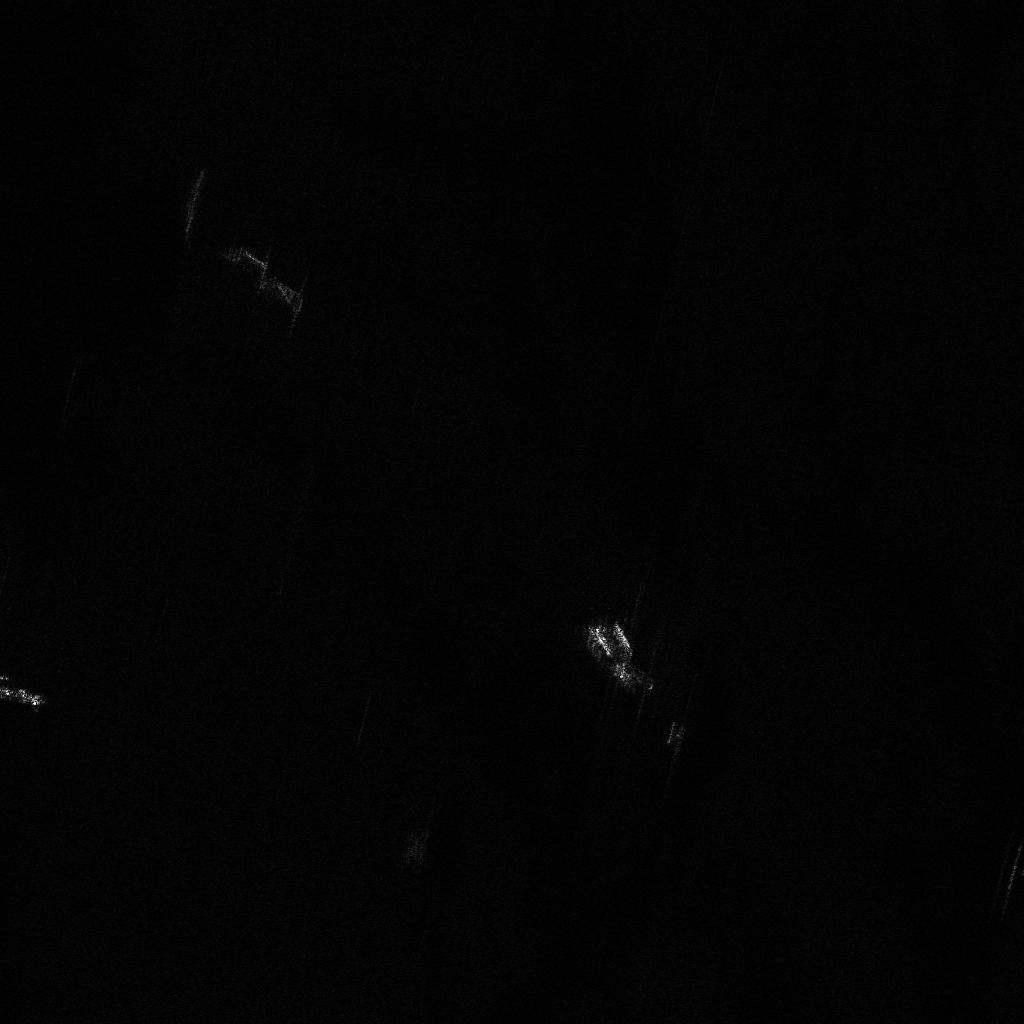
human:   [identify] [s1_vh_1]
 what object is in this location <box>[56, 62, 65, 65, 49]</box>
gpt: <ref>1 large container at the center</ref>